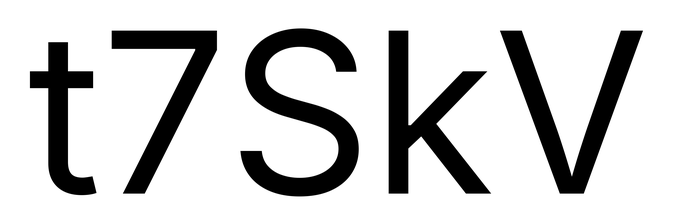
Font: Inter_Regular